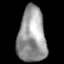
Tissue: lung
Cell type: Epithelial cells
Senescence score: 0.2371
Nuclear area (px): 1503
Mean DAPI intensity: 152.806